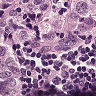
Metastatic tissue present: yes